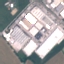
Land use / land cover: Industrial